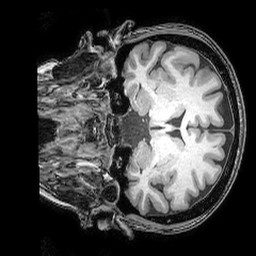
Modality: T1w
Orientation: coronal
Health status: ill
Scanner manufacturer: philips
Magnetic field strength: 3 T
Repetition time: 0.007 s
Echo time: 0.0035 s